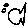
Label: fish